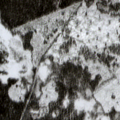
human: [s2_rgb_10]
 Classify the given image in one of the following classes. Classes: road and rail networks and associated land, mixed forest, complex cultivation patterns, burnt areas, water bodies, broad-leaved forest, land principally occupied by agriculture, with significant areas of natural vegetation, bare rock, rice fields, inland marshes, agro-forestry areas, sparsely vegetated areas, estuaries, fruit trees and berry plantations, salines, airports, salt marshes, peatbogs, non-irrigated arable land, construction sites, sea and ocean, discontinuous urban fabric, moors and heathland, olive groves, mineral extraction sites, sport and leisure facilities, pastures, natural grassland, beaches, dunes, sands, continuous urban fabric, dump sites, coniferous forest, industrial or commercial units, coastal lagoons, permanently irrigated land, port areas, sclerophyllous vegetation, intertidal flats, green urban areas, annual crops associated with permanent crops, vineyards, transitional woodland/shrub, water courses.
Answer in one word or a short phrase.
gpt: coniferous forest, transitional woodland/shrub, peatbogs